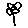
Label: flower